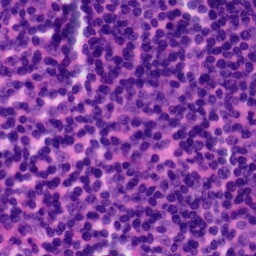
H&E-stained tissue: Tonsil